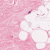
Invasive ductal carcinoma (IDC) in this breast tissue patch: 0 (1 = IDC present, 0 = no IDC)